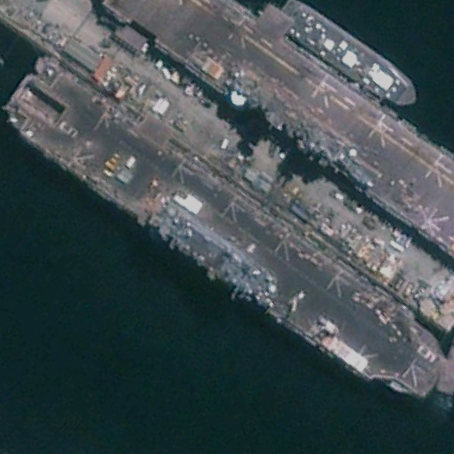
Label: assault